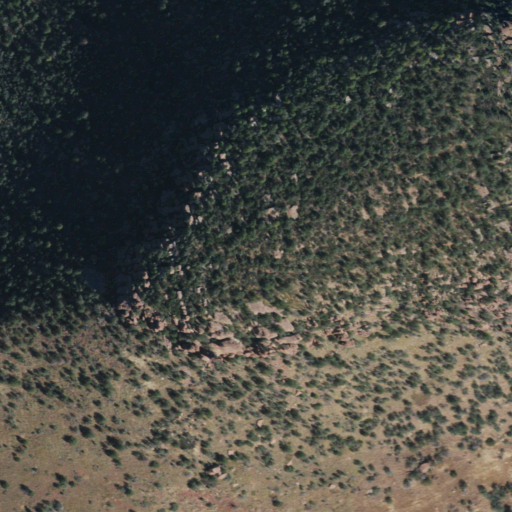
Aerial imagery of mountain in Arizona named Double Buttes containing evergreen forest, shrub, and open development